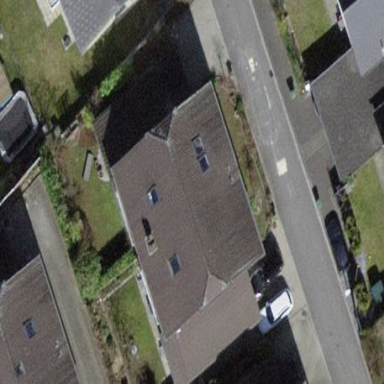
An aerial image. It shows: Building with tile roof.